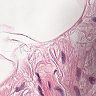
Metastatic tissue present: no